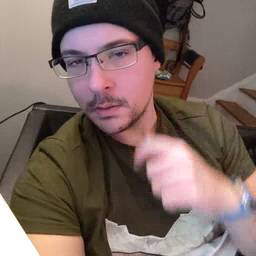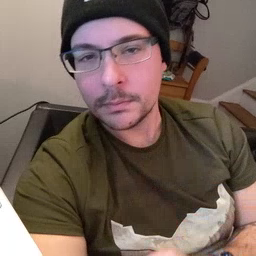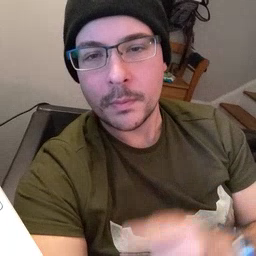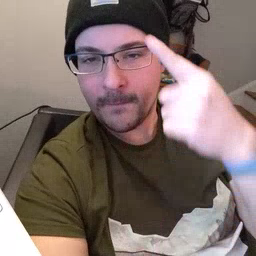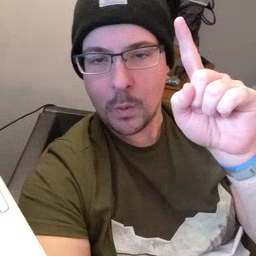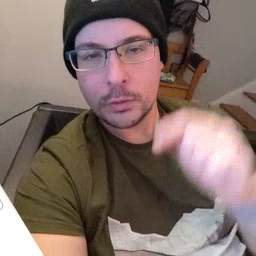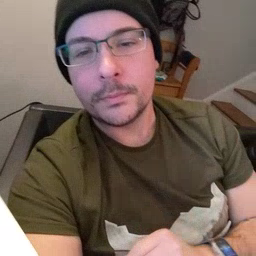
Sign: for